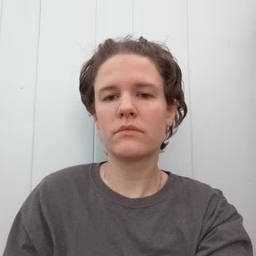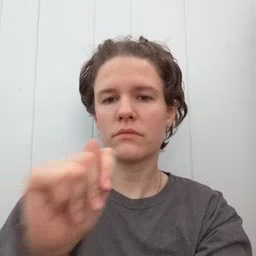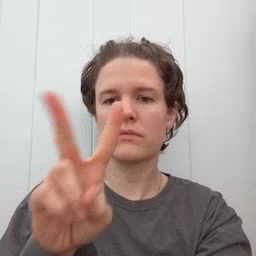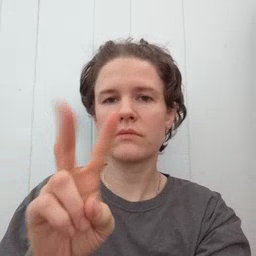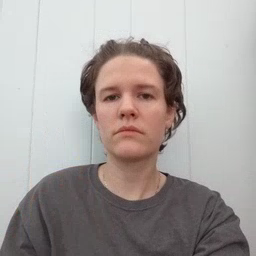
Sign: TV